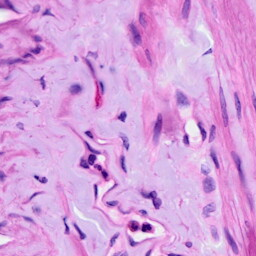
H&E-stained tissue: Ovarian